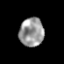
Tissue: prostate
Cell type: Endothelial cells
Senescence score: 0.6953
Nuclear area (px): 689
Mean DAPI intensity: 152.222